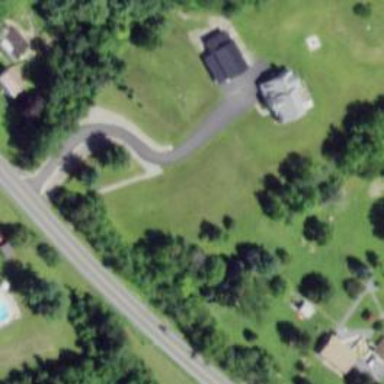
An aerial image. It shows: Driveway.